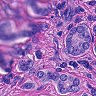
Metastatic tissue present: yes